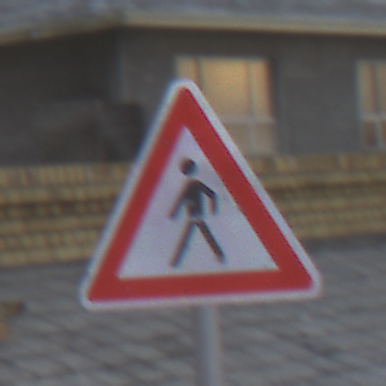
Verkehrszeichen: FussgaengerRechts
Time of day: SunriseSunset
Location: Outdoor (Beach)
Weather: Overcast
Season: NotSpecified
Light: Natural